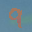
Label: 9